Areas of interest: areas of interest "Business Office Building"
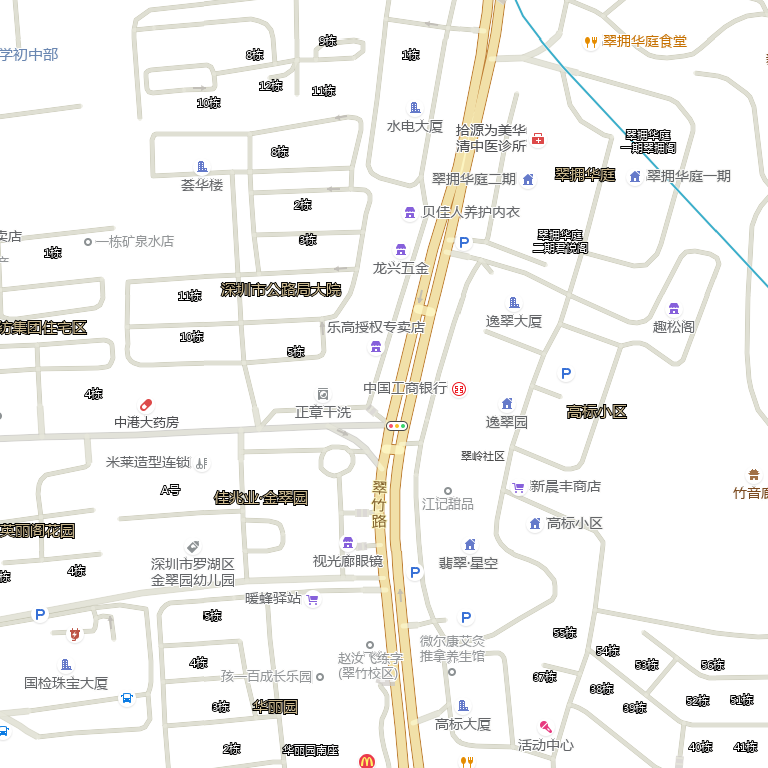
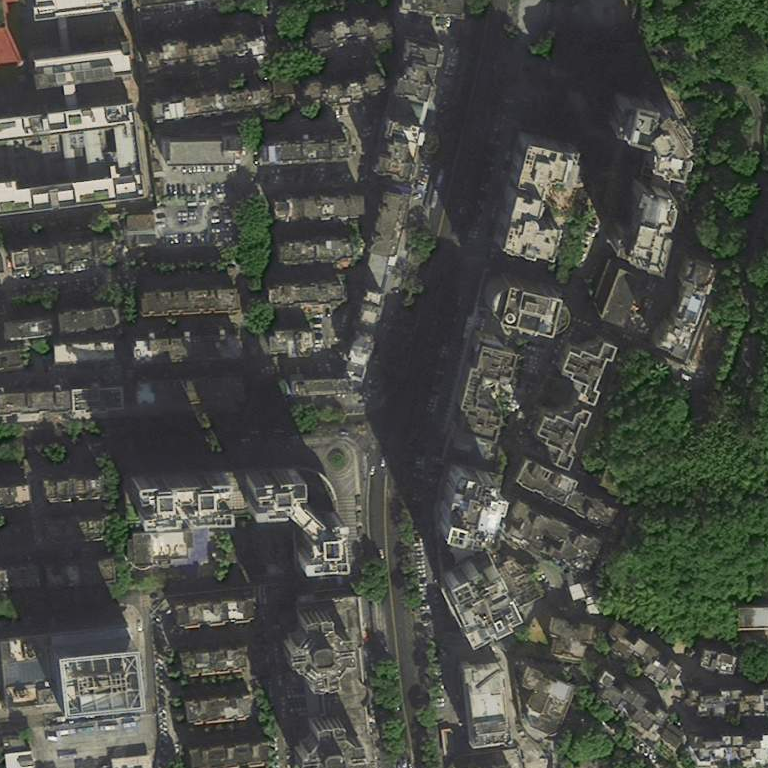